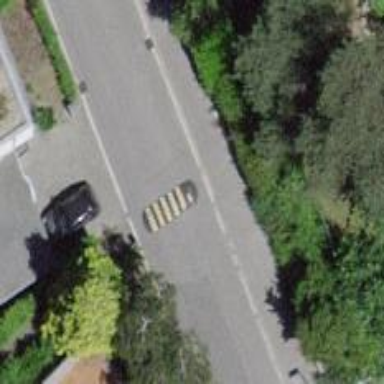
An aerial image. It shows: Cycle barrier.